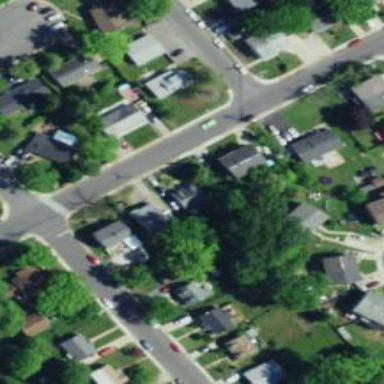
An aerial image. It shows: Neighborhood.